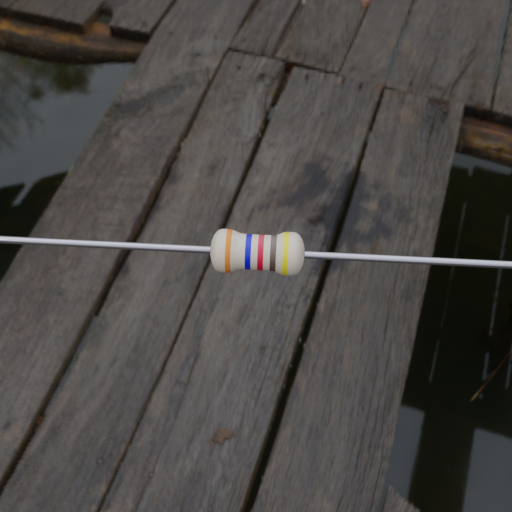
Resistor colour bands (in order): orange, blue, red, brown, yellow